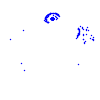
Particle: kaon